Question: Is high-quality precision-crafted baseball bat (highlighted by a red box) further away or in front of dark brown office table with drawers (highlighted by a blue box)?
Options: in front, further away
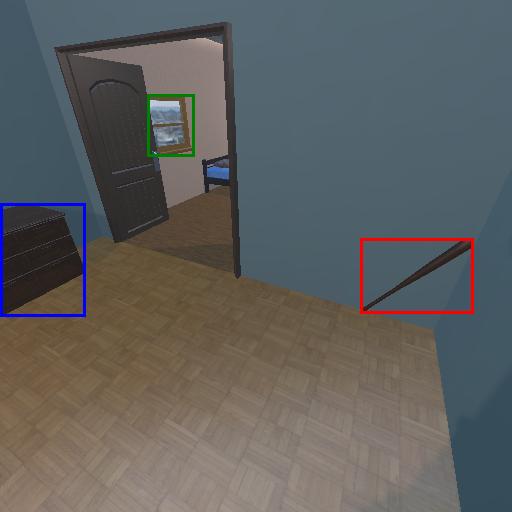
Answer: in front